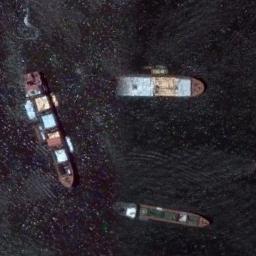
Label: ship